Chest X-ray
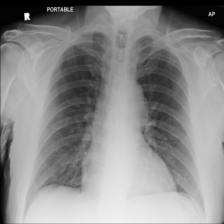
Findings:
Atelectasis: negative
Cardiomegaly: negative
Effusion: negative
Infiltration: negative
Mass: negative
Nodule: negative
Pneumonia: negative
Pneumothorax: negative
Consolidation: negative
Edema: negative
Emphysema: negative
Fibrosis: negative
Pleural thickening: negative
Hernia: negative